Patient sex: F
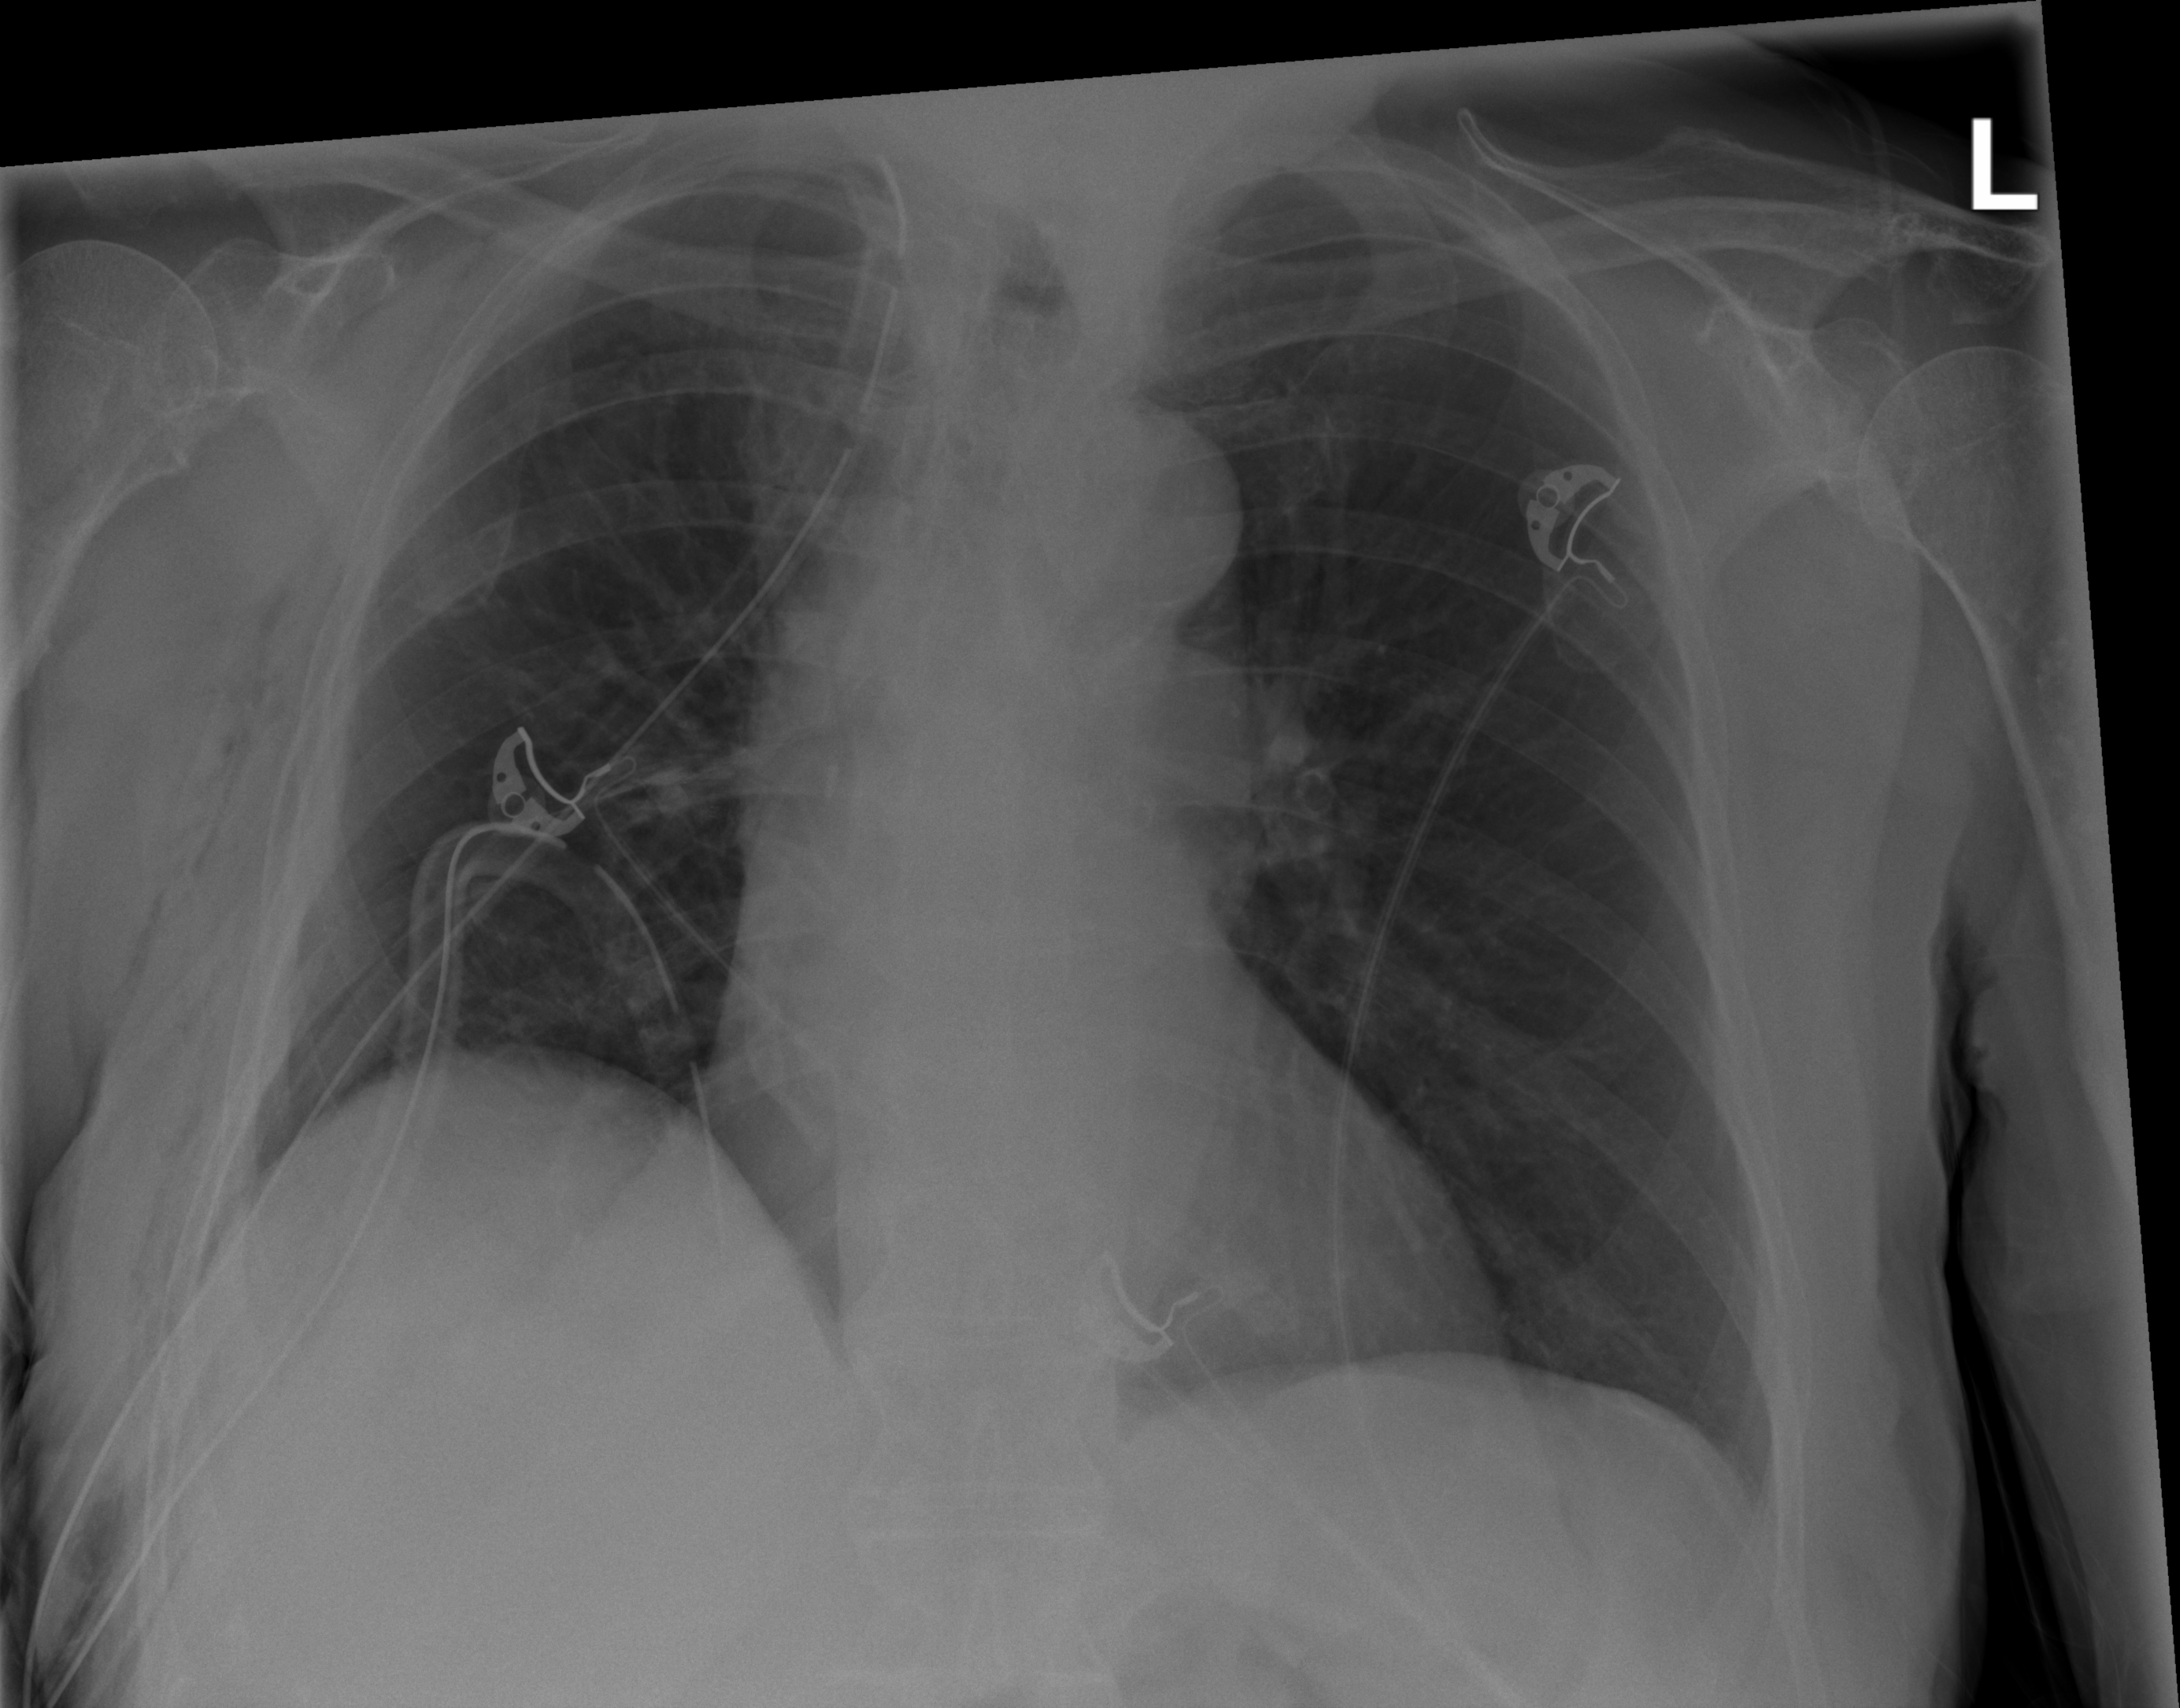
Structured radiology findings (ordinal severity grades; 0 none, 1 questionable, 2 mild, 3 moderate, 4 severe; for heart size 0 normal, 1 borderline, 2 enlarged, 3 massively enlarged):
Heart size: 0
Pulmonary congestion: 0
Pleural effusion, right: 2
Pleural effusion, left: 0
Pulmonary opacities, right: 0
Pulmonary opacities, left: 0
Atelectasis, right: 2
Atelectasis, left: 0